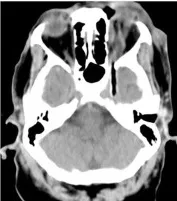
(E) Axial view from CT scan which was performed after the orbital stage of the surgery.
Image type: radiology (ct)